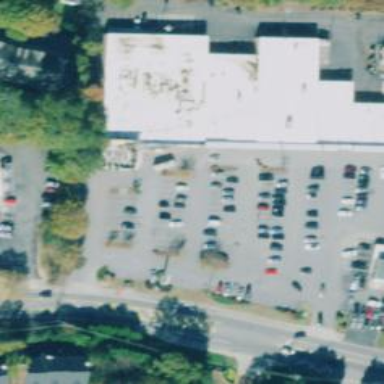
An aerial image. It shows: Fitness center located in leisure land.